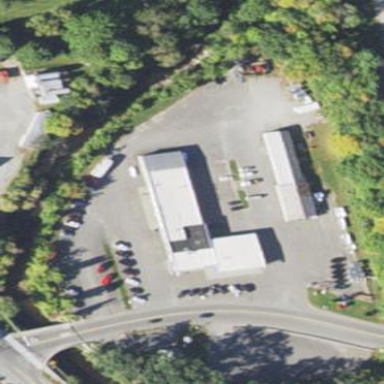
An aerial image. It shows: Building that houses car shop.